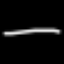
Label: line